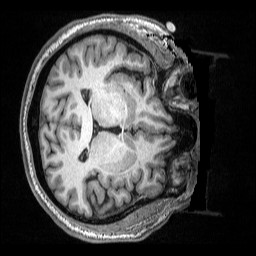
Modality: T1w
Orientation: axial
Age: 48
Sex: male
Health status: ill
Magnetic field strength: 3 T
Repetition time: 2.53 s
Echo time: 0.00331 s